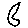
Label: moon